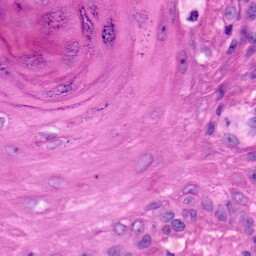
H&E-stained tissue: Skin